Field crop: tomato
Growth stage: 2
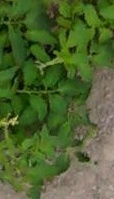
Species: tomato